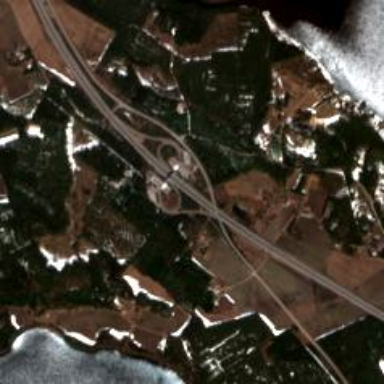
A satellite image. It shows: Motorway junction.